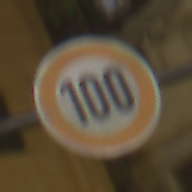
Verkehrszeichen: Geschwindigkeit100
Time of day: Night
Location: Outdoor (Urban)
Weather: PartlyCloudy
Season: NotSpecified
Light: Artificial